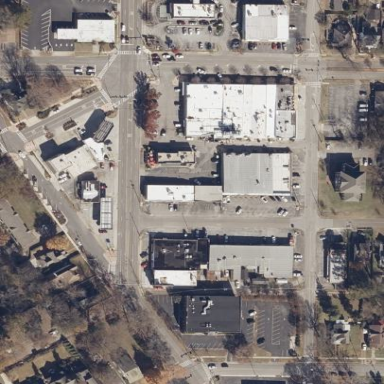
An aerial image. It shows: Retail area.